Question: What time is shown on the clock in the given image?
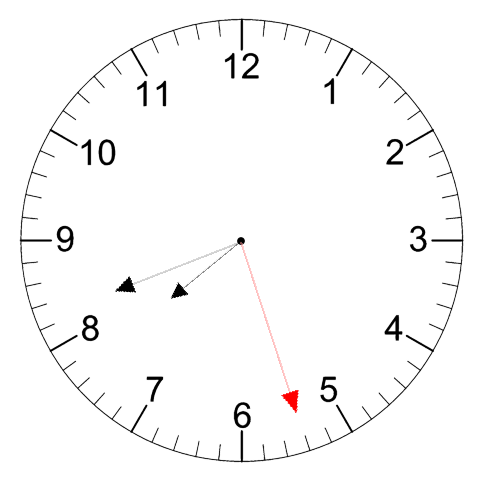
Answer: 07:41:27